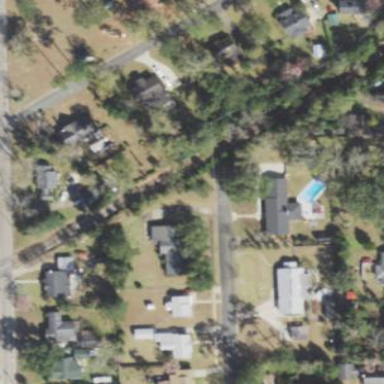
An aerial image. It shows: This residential area consists of single-family homes.